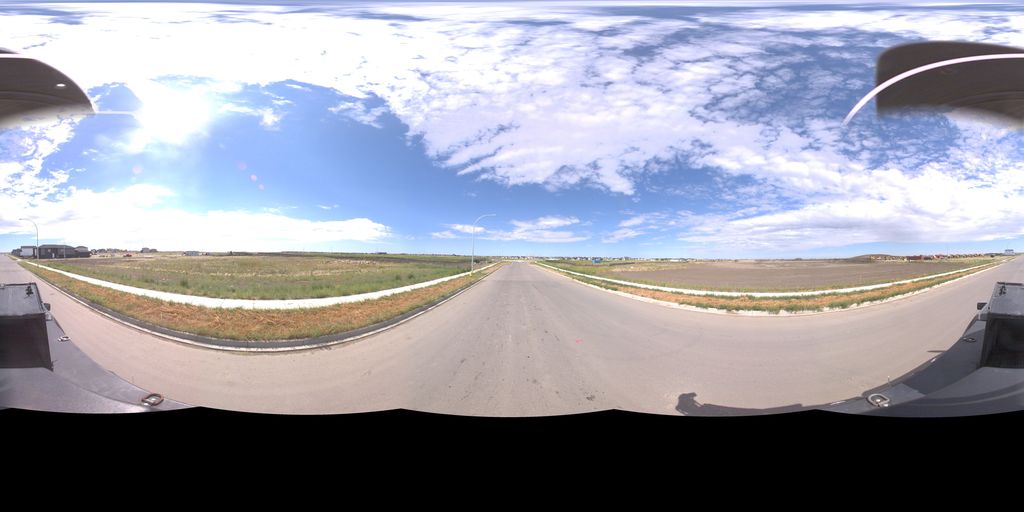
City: saskatoon